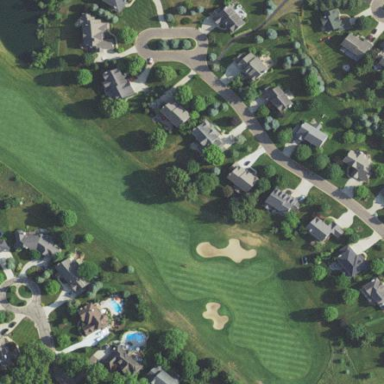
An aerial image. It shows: Rough area on grassy golf course.